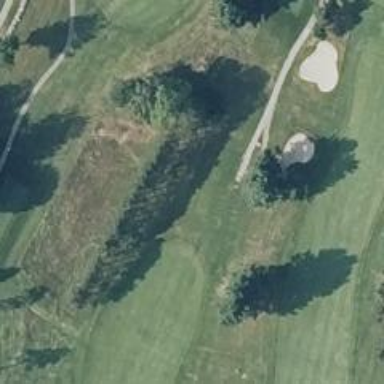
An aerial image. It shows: Well-maintained path suitable for golfing.